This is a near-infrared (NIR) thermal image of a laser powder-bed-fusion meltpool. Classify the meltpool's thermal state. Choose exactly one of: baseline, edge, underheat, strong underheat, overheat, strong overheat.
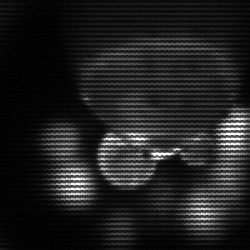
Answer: edge